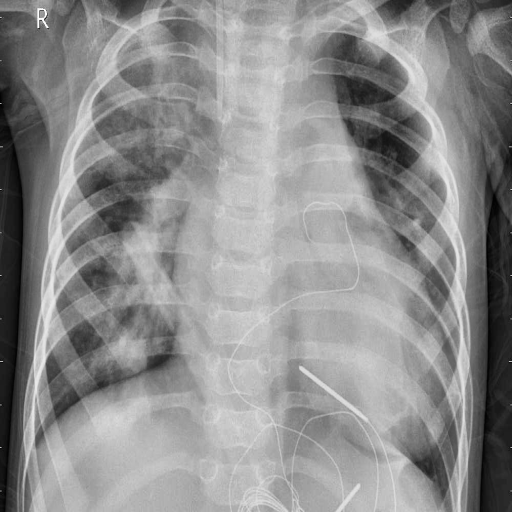
Finding: PNEUMONIA